Question: I've seem to run into some kind of weird issue with tiling backgrounds getting stretched under certain conditions.
My application has a welcome screen (with sign in / sign out) as it's main activity. If the the user is already signed in, s/he gets automatically redirected to another activity from the 'onCreate' method.
The problem is that the tiling background of the application window gets stretched whenever this happens.
Now, the tiling works perfectly for all backgrounds as long as I've "seen" the main activity. That is, if I remove the call to 'startIntent' from 'onCreate' - or - if i go "back" to the welcome screen and continue from there.
I've tried "jumping" from 'onResume' as well, but the issue remains.
Setting the background via 'themes.xml'
'''
<item name="android:windowBackground">@drawable/application_background</item>
'''
'drawable/application_background.xml' (which also includes a subtle gradient)
'''
<layer-list xmlns:android="http://schemas.android.com/apk/res/android">
<item>
<bitmap android:src="@drawable/noise" android:tileMode="repeat" />
</item>
<item>
<shape android:shape="rectangle">
<gradient android:angle="90"
android:startColor="#3000"
android:endColor="#0000" />
</shape>
</item>
</layer-list>
'''
The relevant code from 'WelcomeActivity.java'
'''
public void onCreate(Bundle savedInstanceState) {
super.onCreate(savedInstanceState);
setContentView(R.layout.welcome);
// ... init buttons etc
// Jump directly to the reading list user already has valid credentials
if(hasValidCredentials()) {
startActivity(new Intent(this, ActivityReadingList.class));
}
}
'''
A crude Gimp illustration of the issue:

Any help would be appreciated.
Thanks,
/C
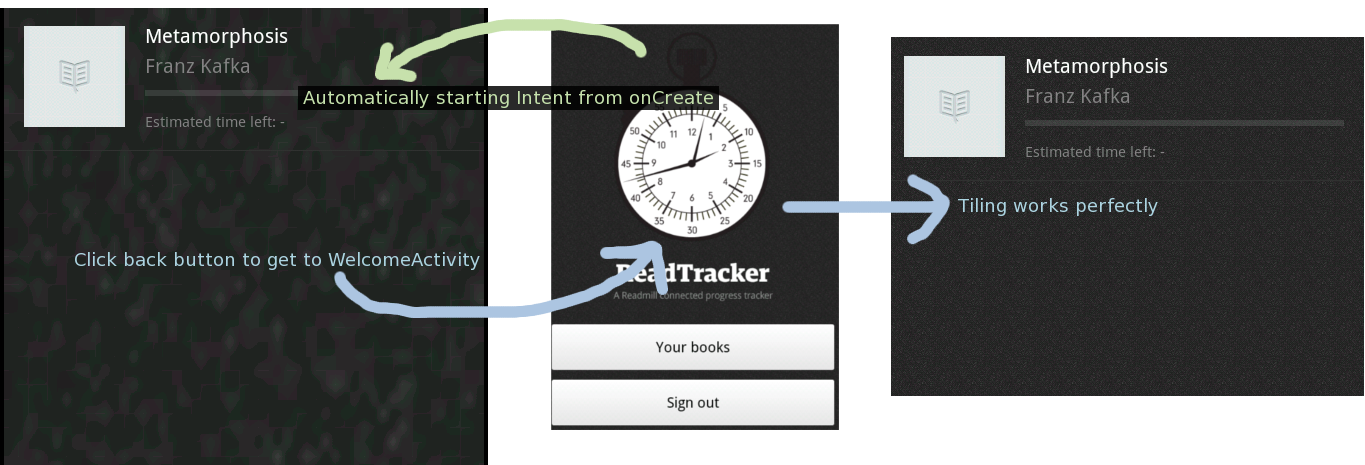
Answer: I also ran into this problem and its so annoying as there's NO help available on the net to fix this. So, i assume its a bug in the SDK.
Anyhow, to overcome this issue, here's my hack:
---
make another copy of your application_background.xml for example:
original: application_background.xml
copy: copy_application_background.xml
now associate one of your activity with original background and the second with the copy
for activity one:
'''
<item name="android:windowBackground">@drawable/application_background</item>
'''
for activity two:
'''
<item name="android:windowBackground">@drawable/copy_application_background</item>
'''
---
hope it should work for you as it certainly did for me.
I guess the problem is something with the caching on background as both activities are using the same source and it causes to mess up with the tiling when an activity make calls to another one before being shown itself